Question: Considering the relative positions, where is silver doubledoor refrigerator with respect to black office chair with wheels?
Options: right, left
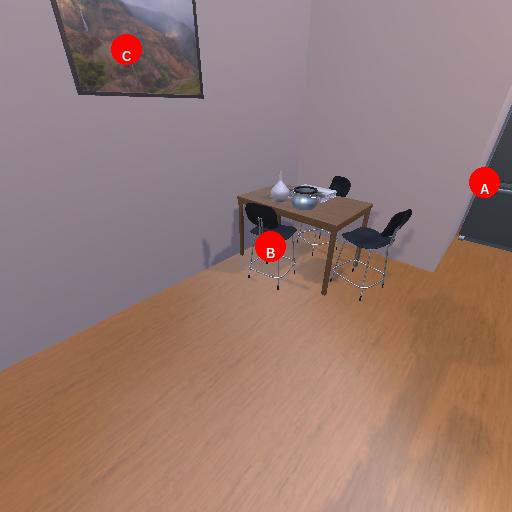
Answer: right